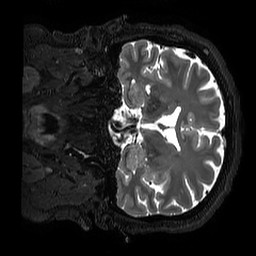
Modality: T2w
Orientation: coronal
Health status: ill
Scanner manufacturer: philips
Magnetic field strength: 3 T
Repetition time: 2.5 s
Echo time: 0.331 s